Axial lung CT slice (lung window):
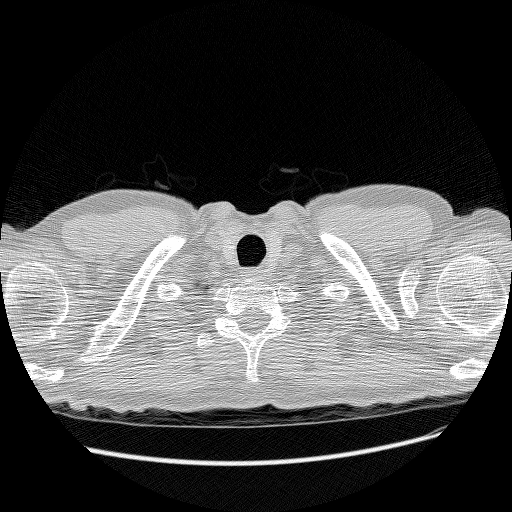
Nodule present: no